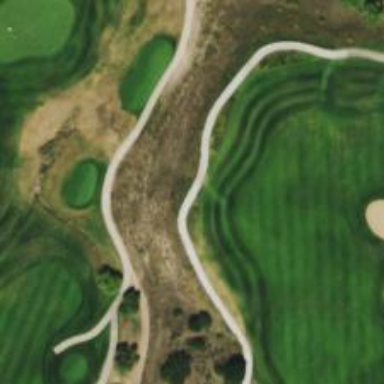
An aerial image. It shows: Path designated as golf cart path. It is specifically intended for golf carts.